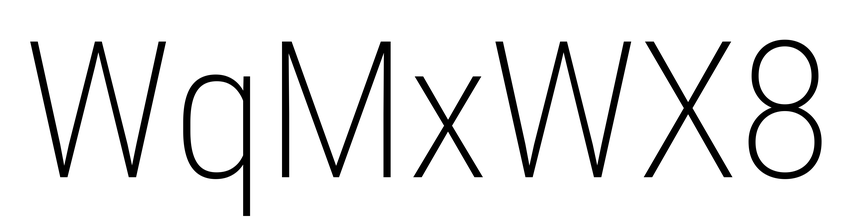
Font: Roboto_Condensed_ExtraLight